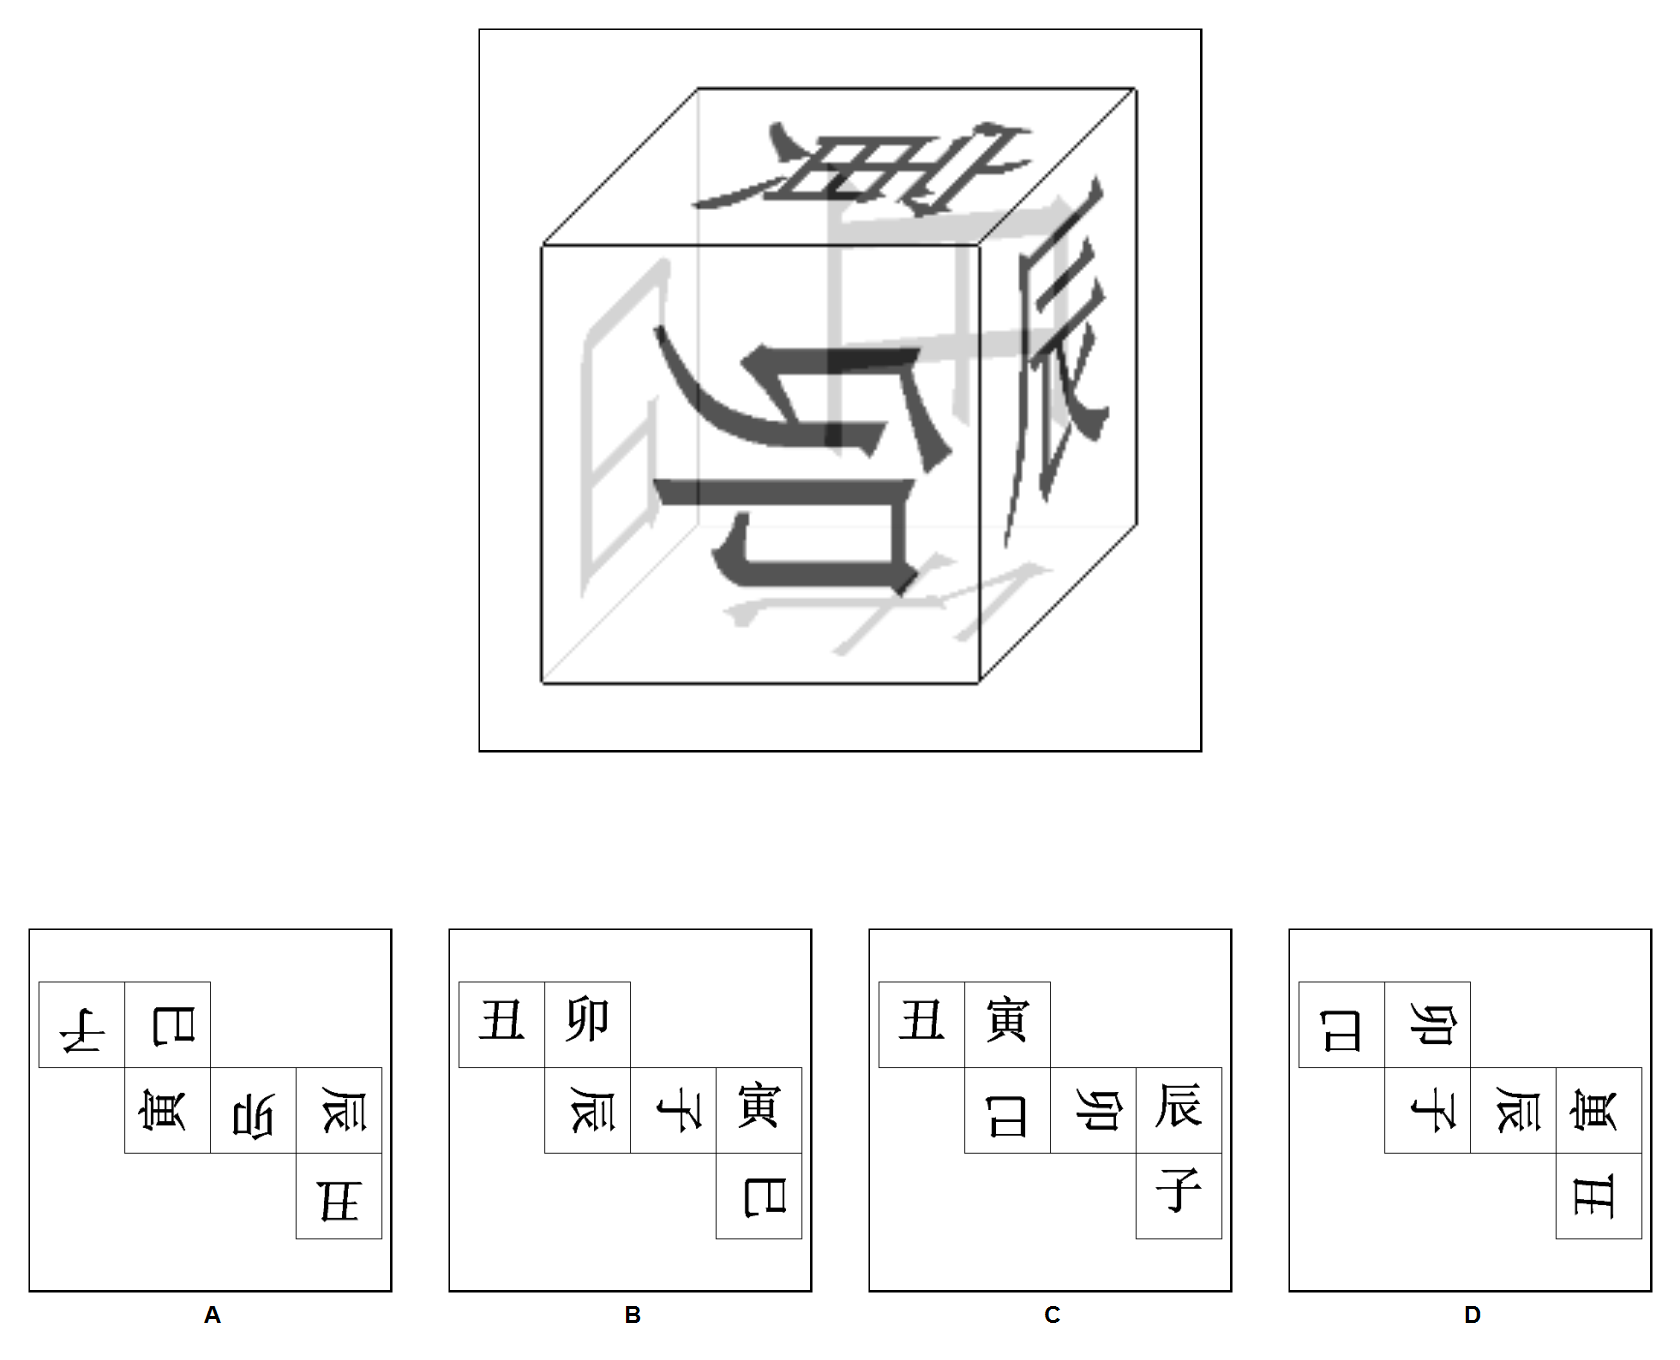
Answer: D